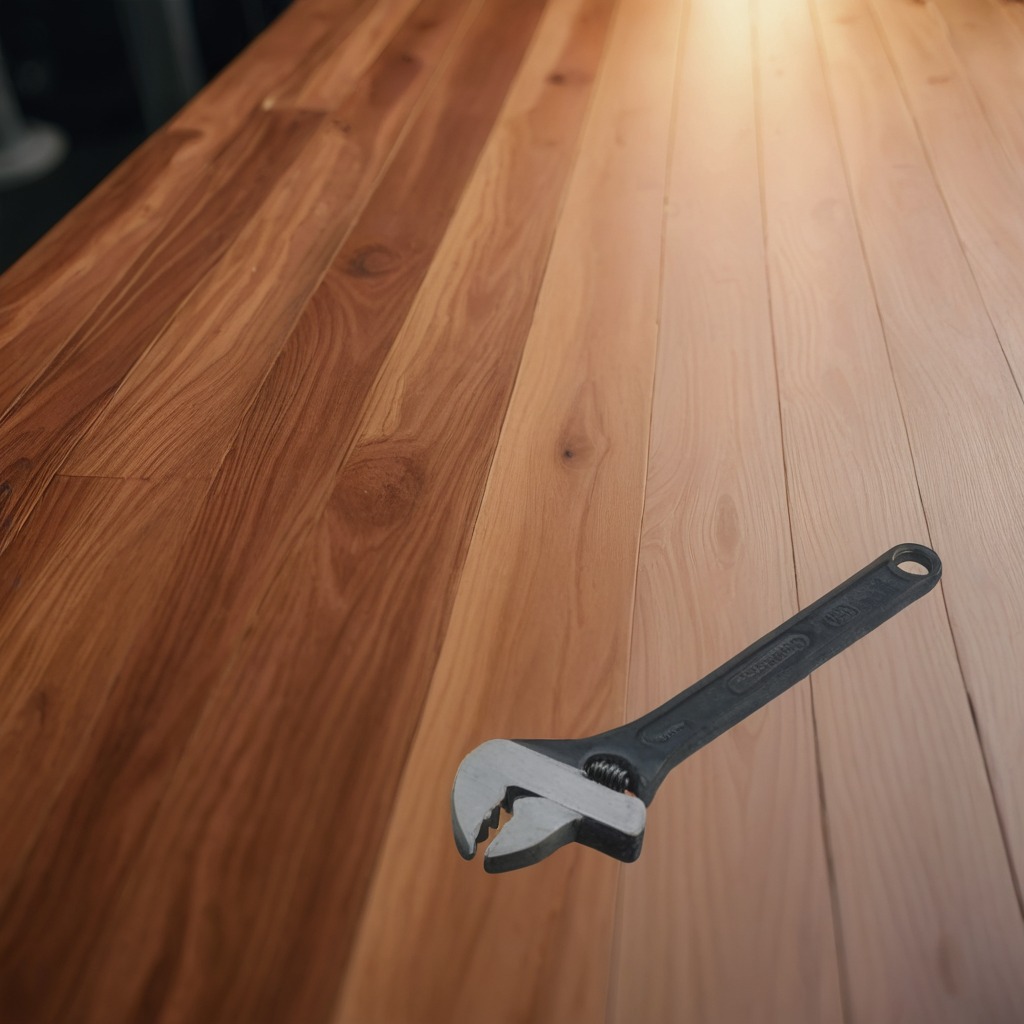
An wrench is lying on the wooden table in a carpentry studio with rich wood textures side lighting.